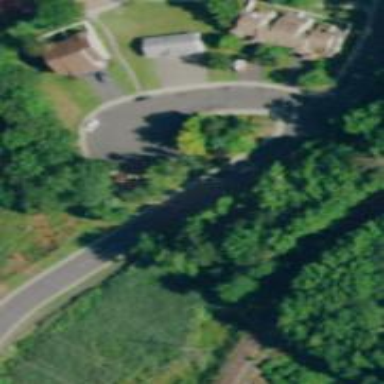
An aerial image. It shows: Turning circle on the road.